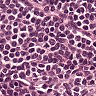
Metastatic tissue present: no